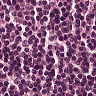
Metastatic tissue present: no